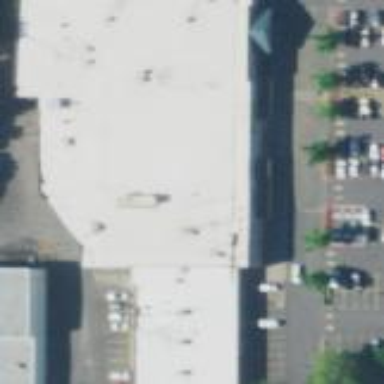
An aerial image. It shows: Supermarket building.